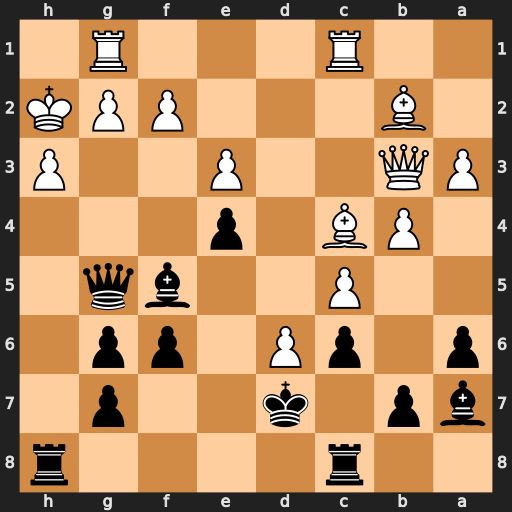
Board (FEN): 2r4r/bp1k2p1/p1pP1pp1/2P2bq1/1PB1p3/PQ2P2P/1B3PPK/2R3R1
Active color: b
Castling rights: -
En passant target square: -
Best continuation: Bxh3 gxh3 Rxh3+ Kxh3 Rh8#